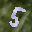
Label: 5